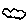
Label: cloud